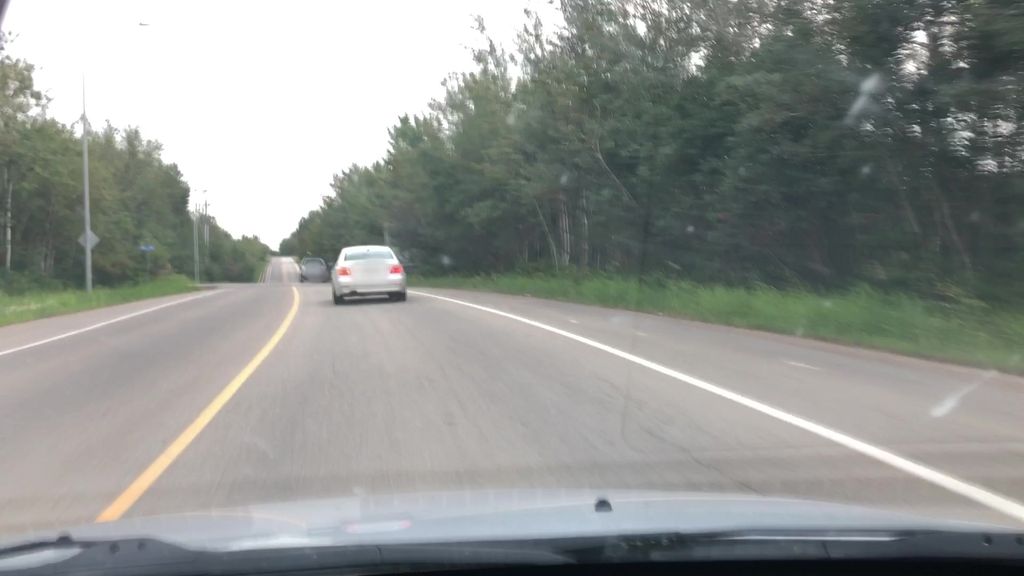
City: edmonton